Aerial crown-view tile of a tropical tree (Barro Colorado Island, Panama), acquired 20241216:
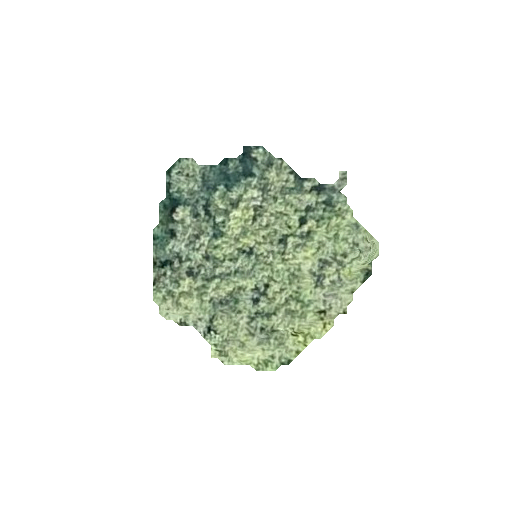
Species: Apeiba tibourbou
GBIF accepted scientific name: Apeiba tibourbou
Crown area: 51.41 m²